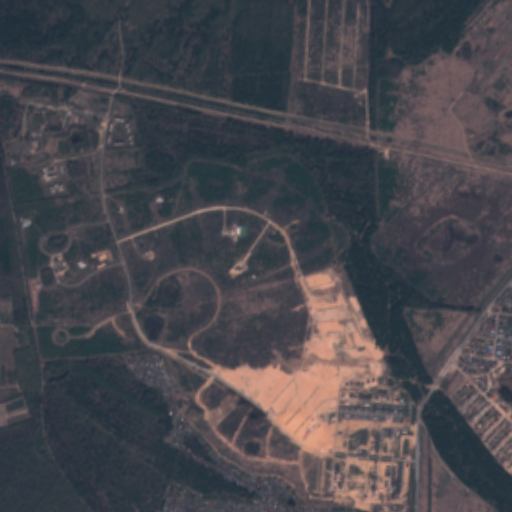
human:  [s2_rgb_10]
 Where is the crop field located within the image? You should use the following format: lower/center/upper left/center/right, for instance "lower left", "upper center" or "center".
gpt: The crop field is located in the lower right of the image.
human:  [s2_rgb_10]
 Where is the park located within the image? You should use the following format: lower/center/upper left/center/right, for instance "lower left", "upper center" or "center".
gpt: The park is located in the lower right of the image.
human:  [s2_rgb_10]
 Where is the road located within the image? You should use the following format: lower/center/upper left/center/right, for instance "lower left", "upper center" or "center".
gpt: There is no road in the image.